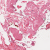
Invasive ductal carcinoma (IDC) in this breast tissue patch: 0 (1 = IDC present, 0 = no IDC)